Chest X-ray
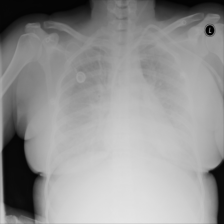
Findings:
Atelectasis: negative
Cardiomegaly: negative
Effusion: positive
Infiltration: negative
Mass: negative
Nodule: negative
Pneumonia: negative
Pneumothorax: negative
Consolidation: negative
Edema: positive
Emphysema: negative
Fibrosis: negative
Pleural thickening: negative
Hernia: negative